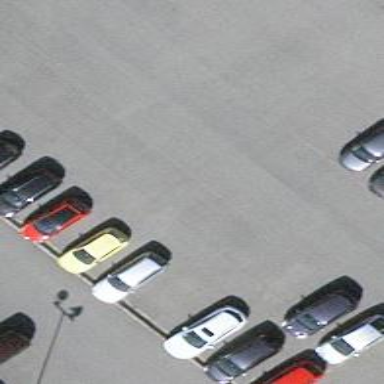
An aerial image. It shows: Parking area with surface.